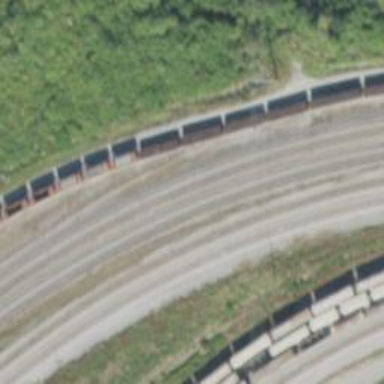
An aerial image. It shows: Railway yard used for servicing trains.